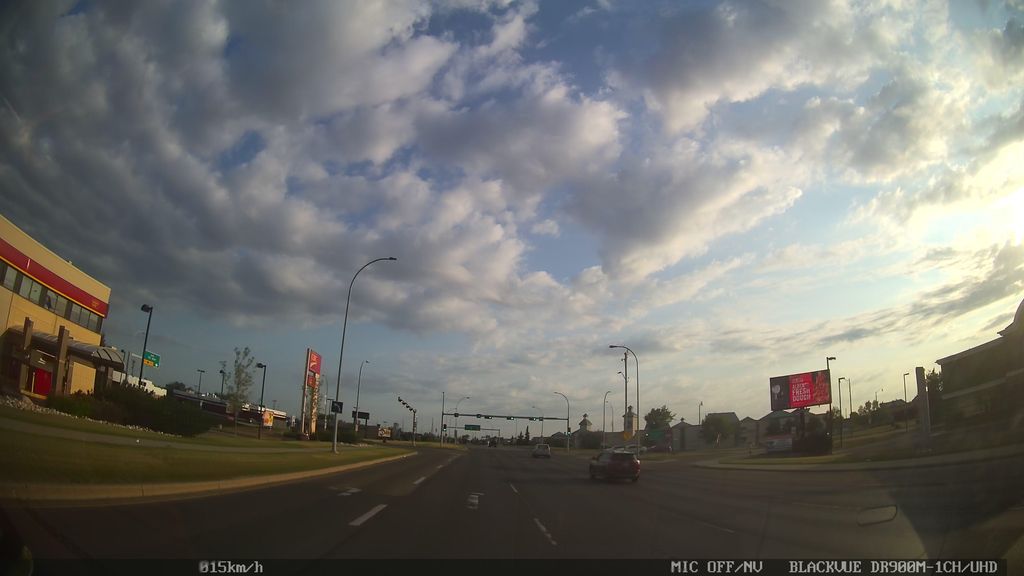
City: edmonton